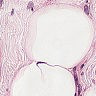
Metastatic tissue present: no